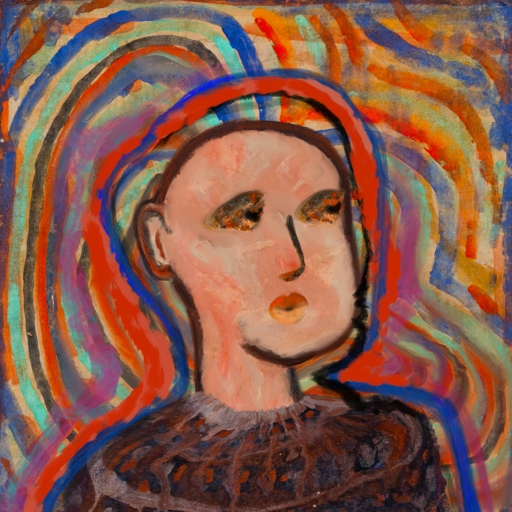
Background: Sisters, Head And Neck Side: Roy_Bahadur, Face Side: Gypsy_Queen, Bust: Hypocrite, Hair Side: Experience, Head Accessory: Blank, Second Necklace: Blank, Necklace: Blank, Baby: Blank